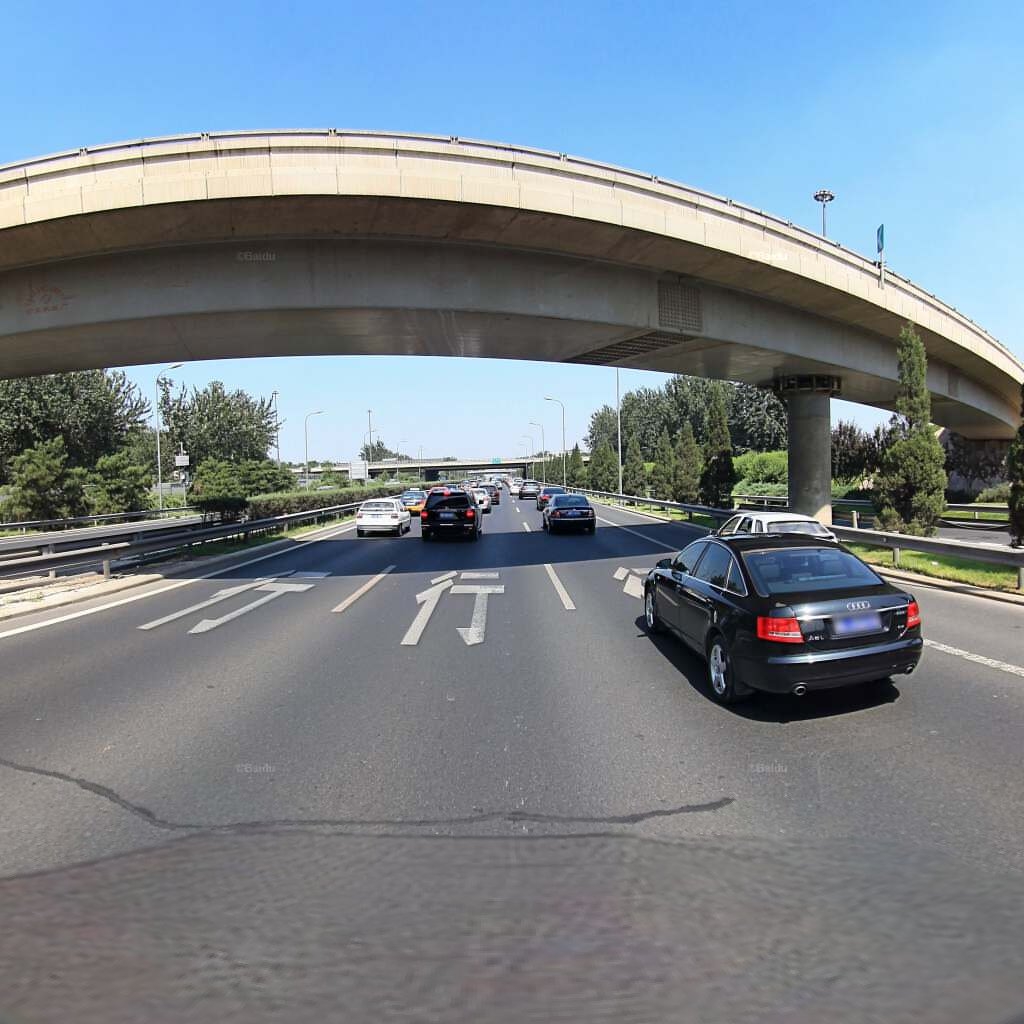
Region: Chaoyang
Road damage annotations: transverse patch